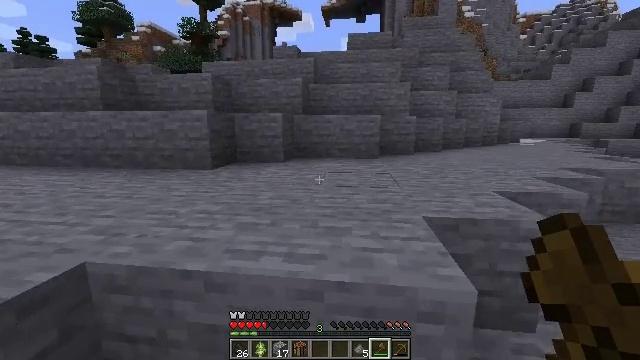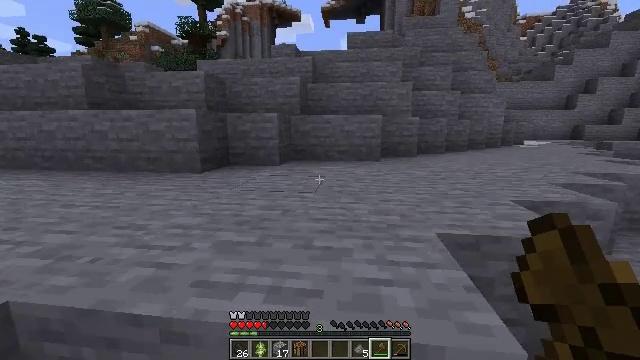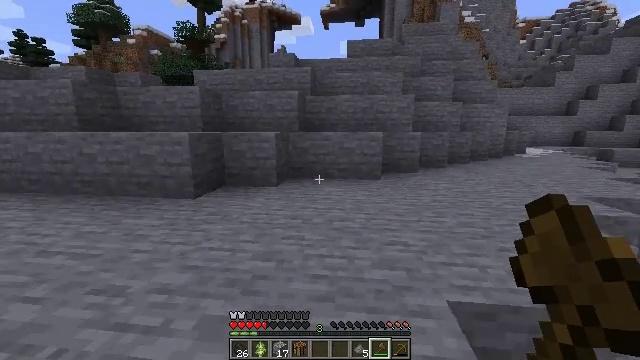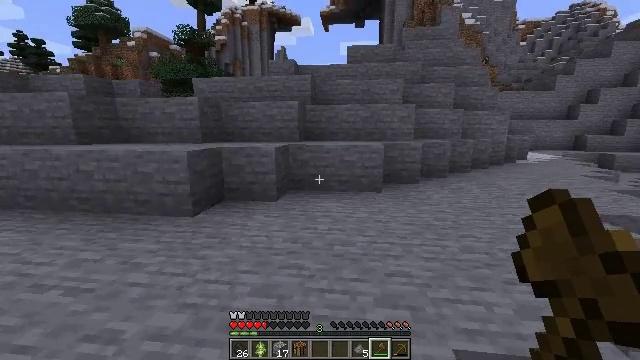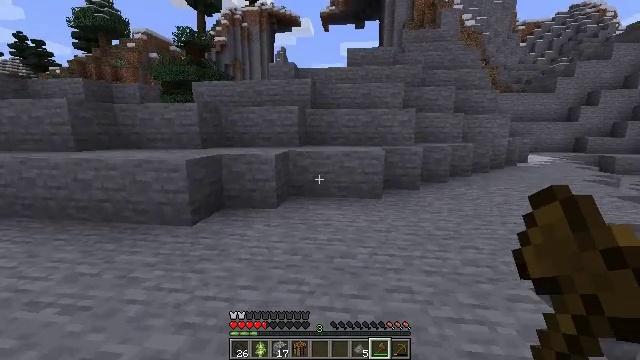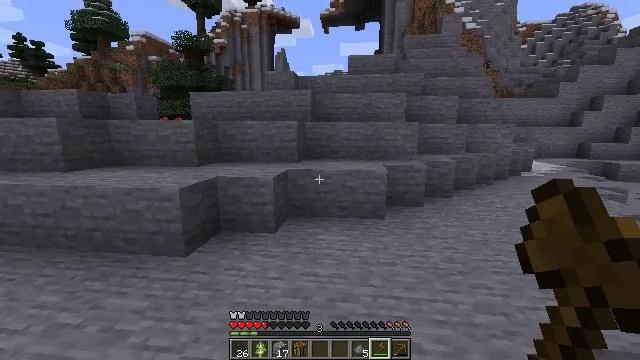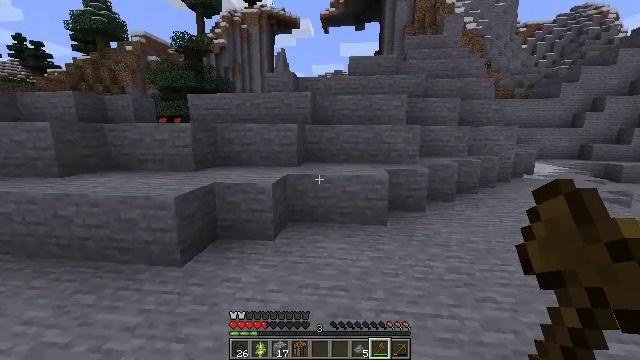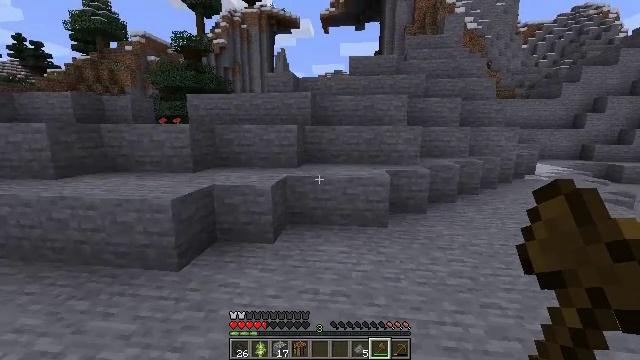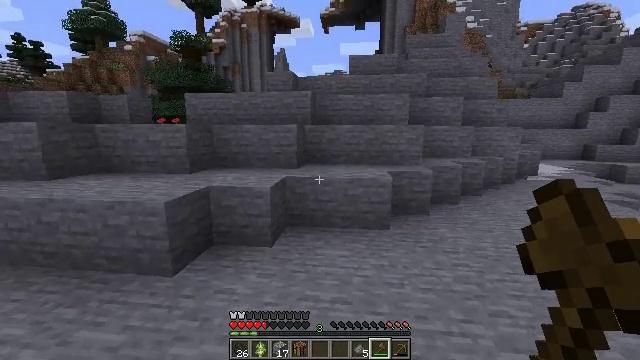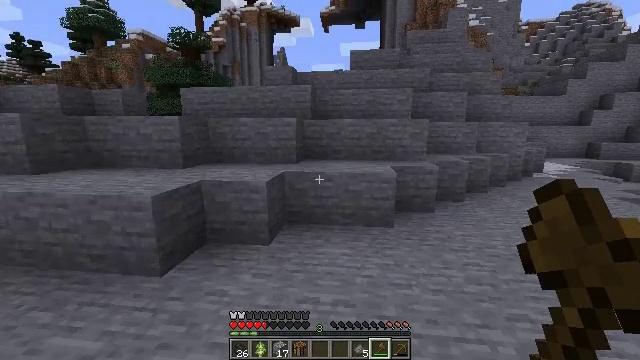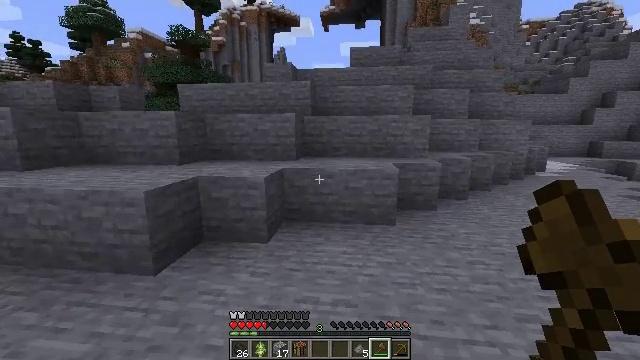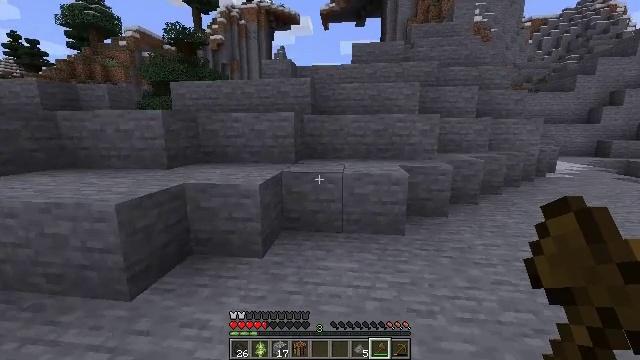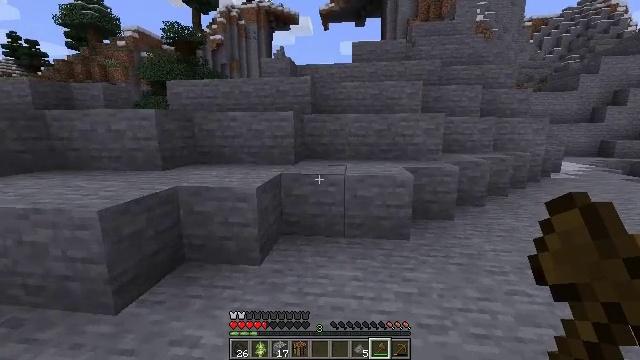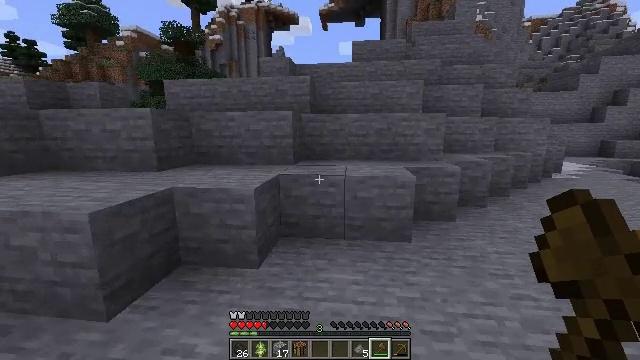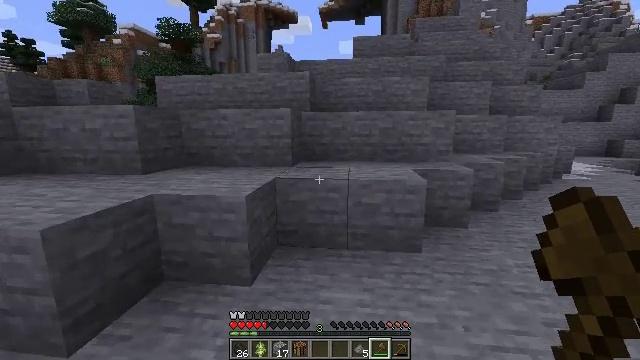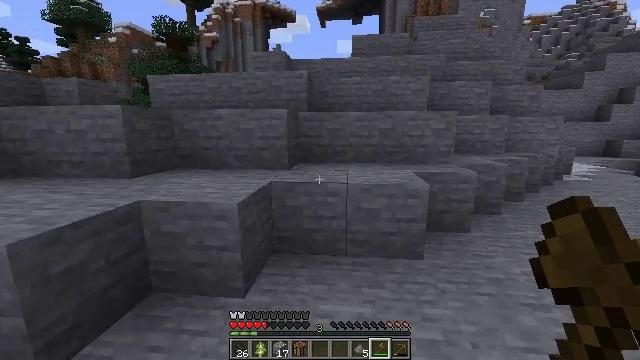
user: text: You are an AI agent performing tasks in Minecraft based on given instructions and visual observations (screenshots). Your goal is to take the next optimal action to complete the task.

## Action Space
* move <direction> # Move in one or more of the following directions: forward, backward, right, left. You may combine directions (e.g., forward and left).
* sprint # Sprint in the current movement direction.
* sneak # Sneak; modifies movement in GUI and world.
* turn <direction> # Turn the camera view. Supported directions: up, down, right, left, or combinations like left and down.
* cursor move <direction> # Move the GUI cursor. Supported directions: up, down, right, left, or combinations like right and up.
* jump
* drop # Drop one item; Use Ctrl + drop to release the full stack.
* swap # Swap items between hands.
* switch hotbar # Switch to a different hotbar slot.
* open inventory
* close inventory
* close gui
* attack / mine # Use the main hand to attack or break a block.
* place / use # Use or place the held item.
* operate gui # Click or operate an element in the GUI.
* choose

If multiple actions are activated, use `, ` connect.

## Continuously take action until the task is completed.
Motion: motion action
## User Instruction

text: Hunt a cow.
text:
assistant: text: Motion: move forward
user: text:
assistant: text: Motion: move forward, jump
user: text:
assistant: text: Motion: move forward, jump
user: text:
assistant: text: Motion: move forward, jump
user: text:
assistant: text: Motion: move forward, jump
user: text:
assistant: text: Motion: move forward
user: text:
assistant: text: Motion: move forward
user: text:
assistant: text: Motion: move forward
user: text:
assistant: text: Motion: move forward, sprint
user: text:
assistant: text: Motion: move forward, sprint
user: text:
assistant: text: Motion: move forward, sprint
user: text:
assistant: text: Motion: move forward
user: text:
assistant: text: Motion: move forward
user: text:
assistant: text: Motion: move forward
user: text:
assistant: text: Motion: move forward, sprint
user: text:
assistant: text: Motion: move forward, sprint
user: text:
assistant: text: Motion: move forward, sprint, turn right
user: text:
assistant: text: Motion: move forward, turn right
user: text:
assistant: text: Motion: move forward, turn right
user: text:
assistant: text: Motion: move forward
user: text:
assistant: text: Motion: move forward
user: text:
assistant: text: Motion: move forward
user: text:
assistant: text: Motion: move forward
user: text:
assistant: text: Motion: move forward
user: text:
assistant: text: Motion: move forward, jump
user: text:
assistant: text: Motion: move forward, jump
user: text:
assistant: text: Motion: move forward, jump
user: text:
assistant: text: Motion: move forward, jump
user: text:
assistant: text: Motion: move forward, jump
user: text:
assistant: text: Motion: move forward, jump